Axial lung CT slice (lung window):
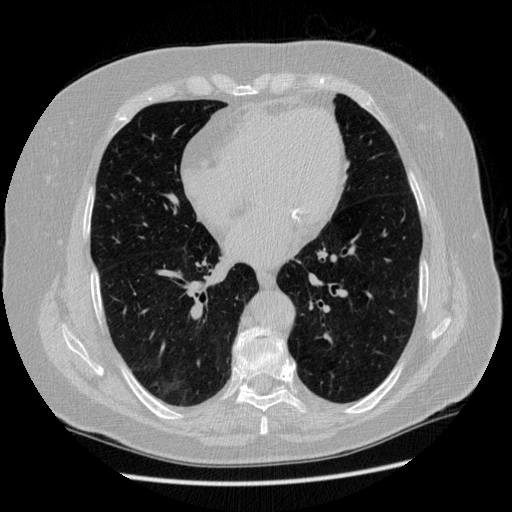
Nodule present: no